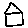
Label: house